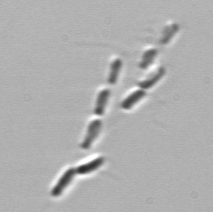
Label: Dinobryon